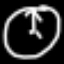
Label: clock